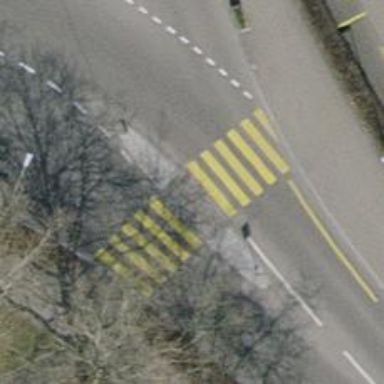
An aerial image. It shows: Marked crossing with zebra sign and island in the middle.